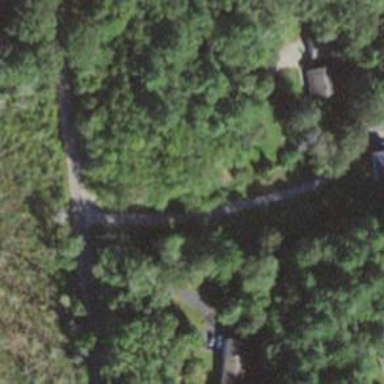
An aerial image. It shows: Residential driveway used as service road.